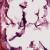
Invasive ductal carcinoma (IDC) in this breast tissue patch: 0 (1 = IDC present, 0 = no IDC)